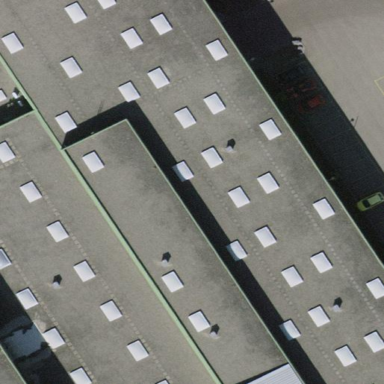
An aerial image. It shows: Industrial building.